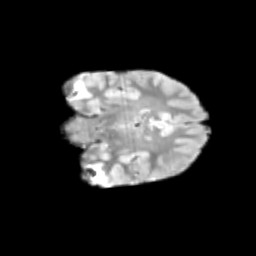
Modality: T2w
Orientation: coronal
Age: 11
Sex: male
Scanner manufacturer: siemens
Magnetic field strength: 3 T
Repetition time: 3.8 s
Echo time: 0.07 s